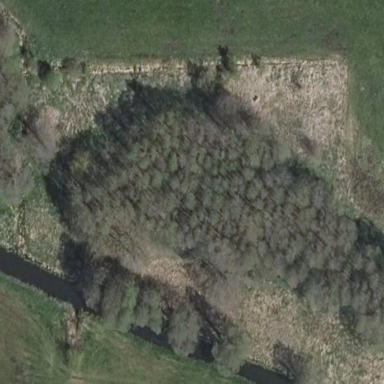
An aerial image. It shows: Deciduous broadleaved woodland.